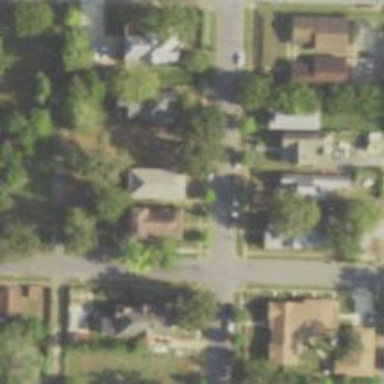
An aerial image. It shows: Residential road.